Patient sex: M
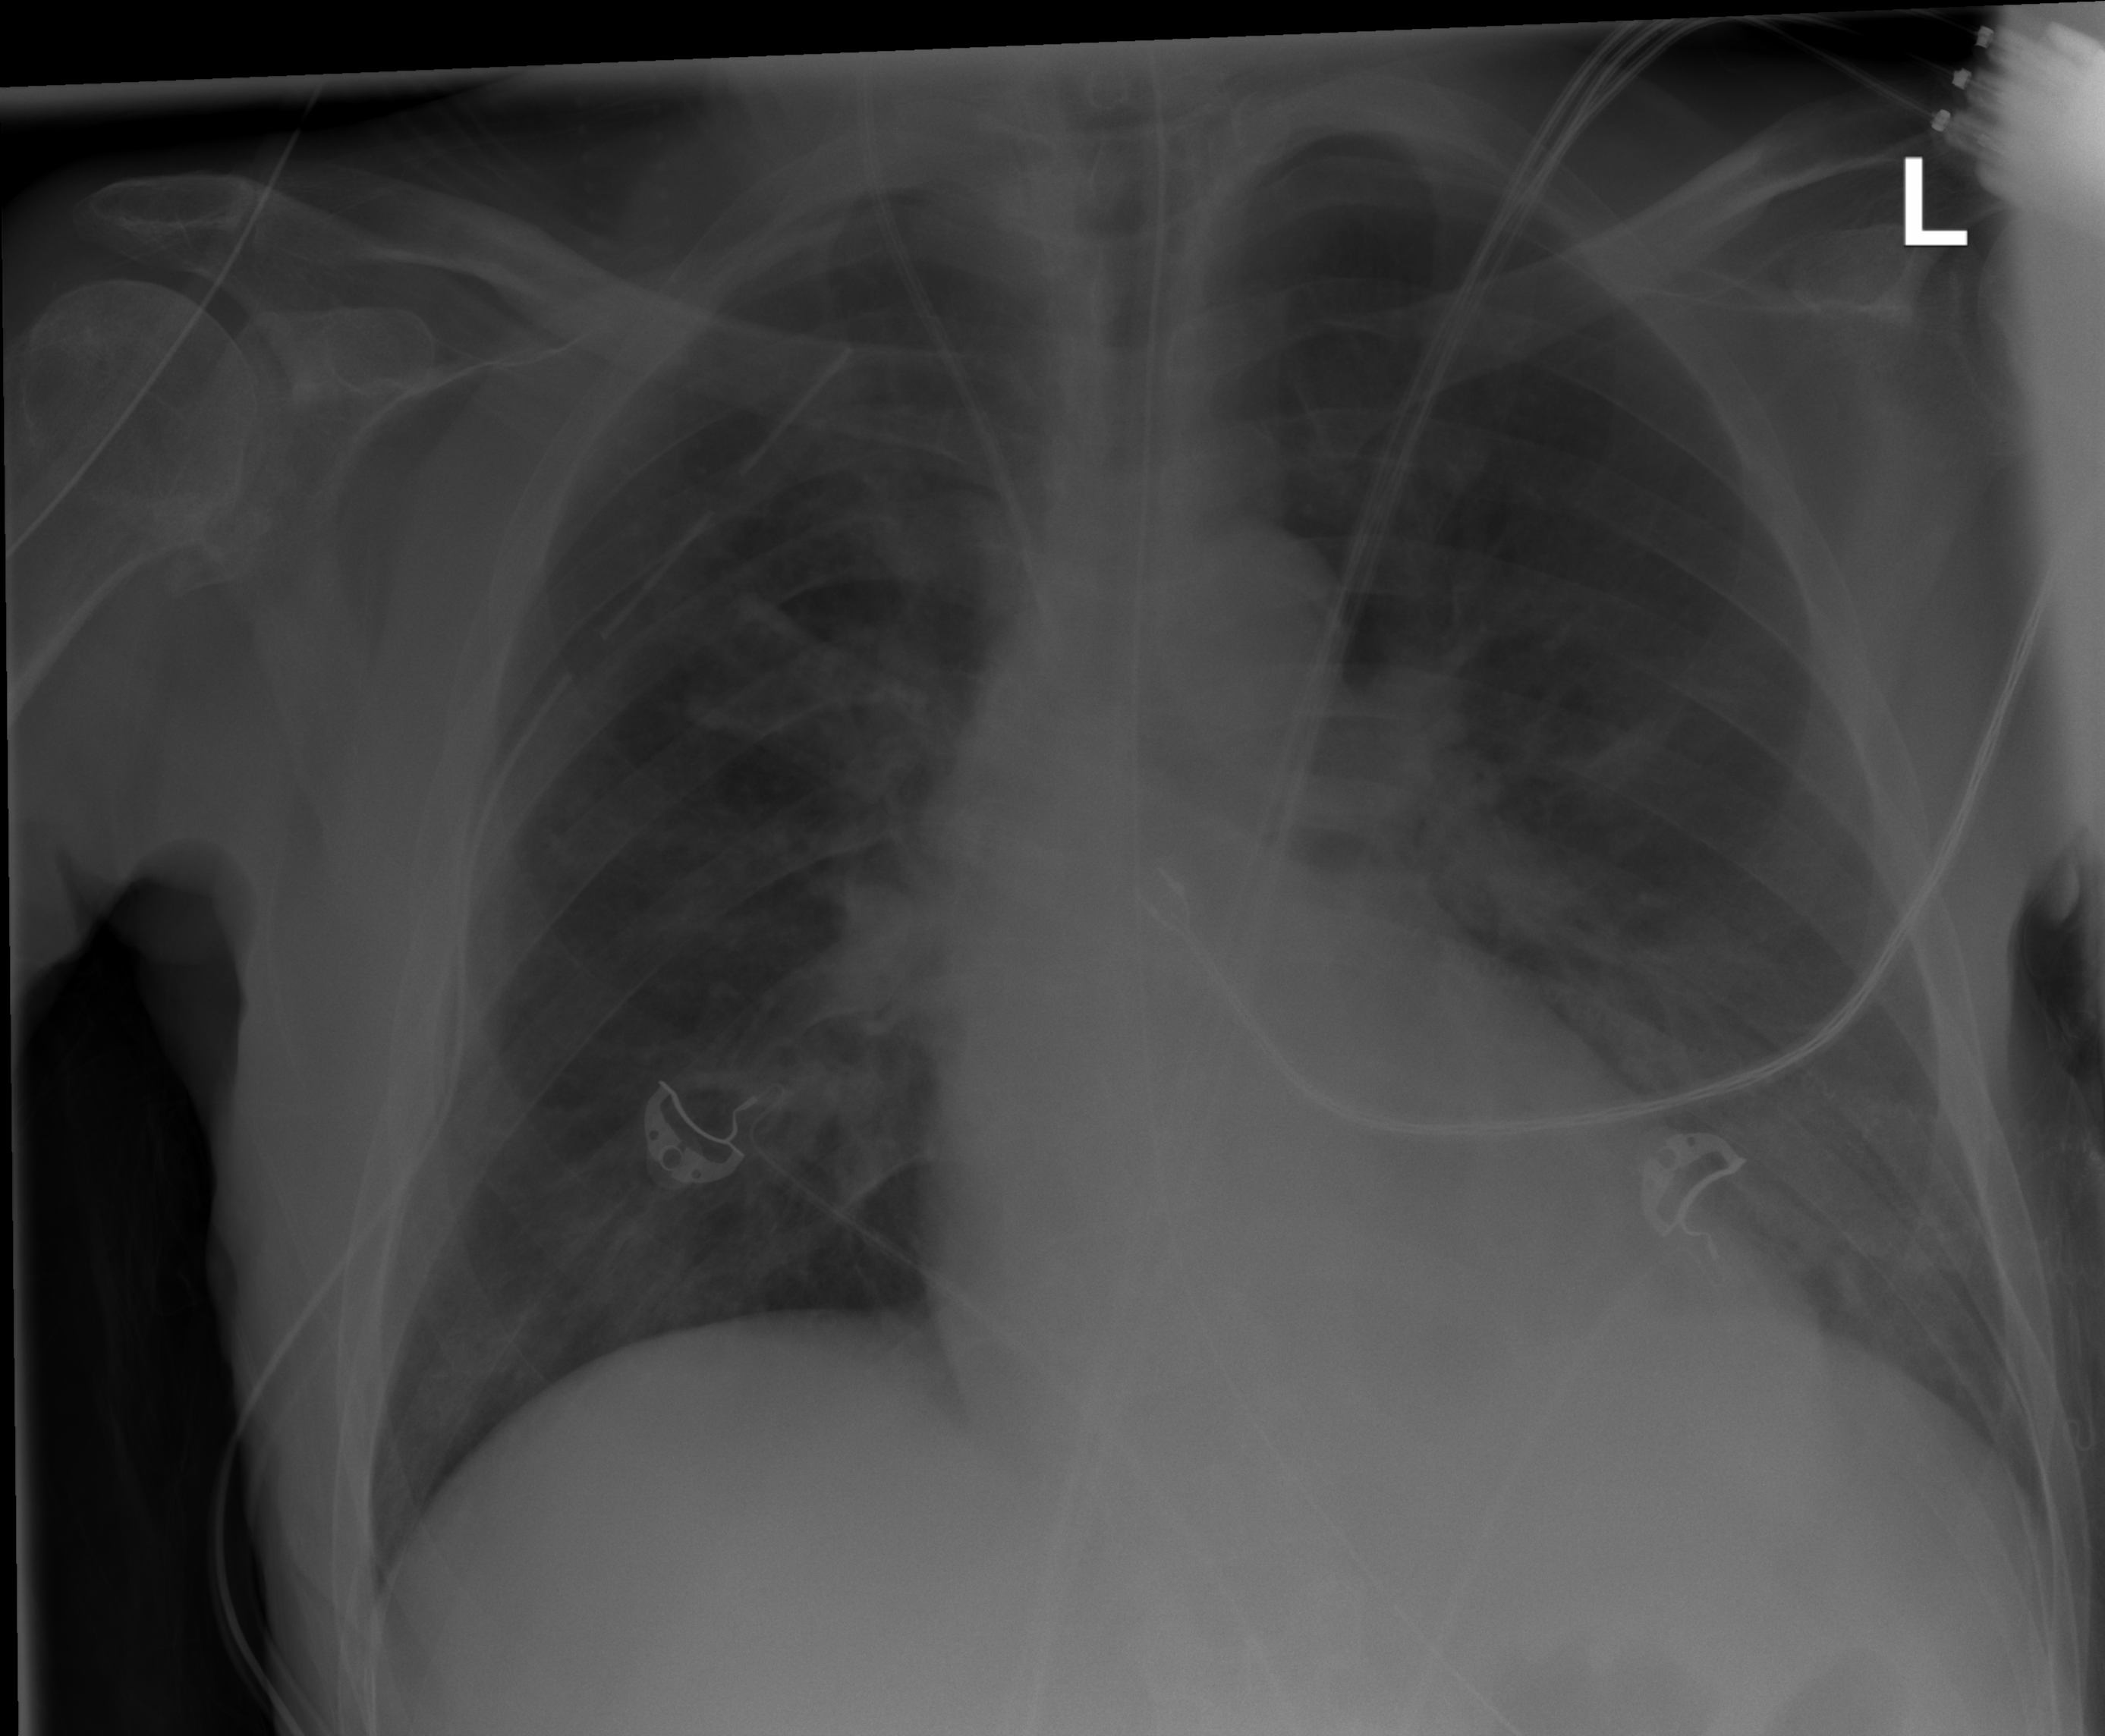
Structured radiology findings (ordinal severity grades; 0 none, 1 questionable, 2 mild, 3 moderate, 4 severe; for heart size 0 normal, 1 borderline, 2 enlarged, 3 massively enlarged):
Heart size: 2
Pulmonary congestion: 2
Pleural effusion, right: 0
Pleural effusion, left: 0
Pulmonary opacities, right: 1
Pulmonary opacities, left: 2
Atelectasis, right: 0
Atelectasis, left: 2